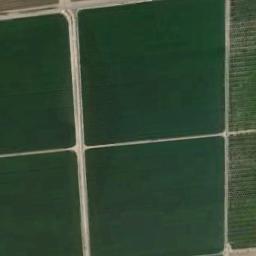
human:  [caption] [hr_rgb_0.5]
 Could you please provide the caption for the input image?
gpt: Six neatly arranged green rectangular farm fields .

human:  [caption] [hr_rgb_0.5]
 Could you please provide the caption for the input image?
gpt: Several green rectangular farmlands are arranged in neat rows .

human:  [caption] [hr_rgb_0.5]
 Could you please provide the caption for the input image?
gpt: There are some deep green rectangular farmland .

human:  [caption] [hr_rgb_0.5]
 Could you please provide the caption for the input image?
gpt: Several dirt roads are in rectangular farmlands .

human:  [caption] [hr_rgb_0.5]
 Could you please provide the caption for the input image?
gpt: There are several green rectangular farmlands of the same size .